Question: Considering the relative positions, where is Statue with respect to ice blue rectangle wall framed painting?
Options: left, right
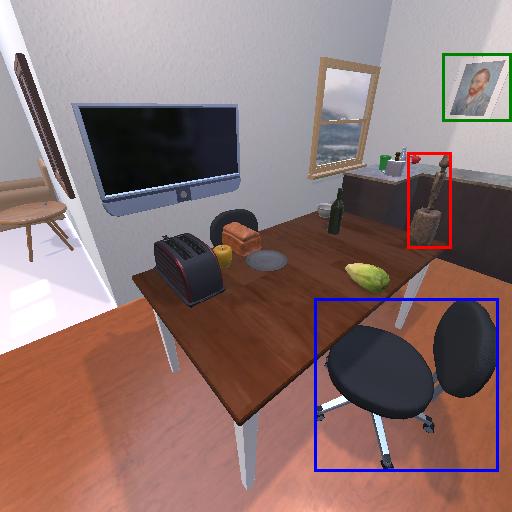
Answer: left